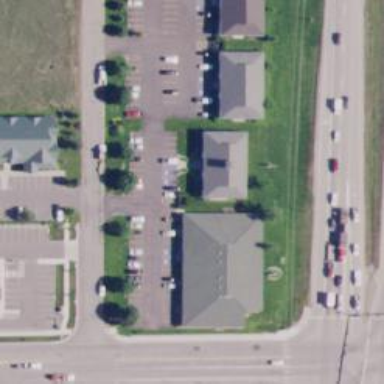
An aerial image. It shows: Healthcare clinic.